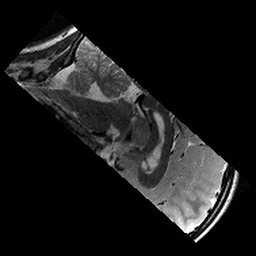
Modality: T2w
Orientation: sagittal
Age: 10
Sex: male
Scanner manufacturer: siemens
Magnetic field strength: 3 T
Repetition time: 9.23 s
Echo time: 0.067 s